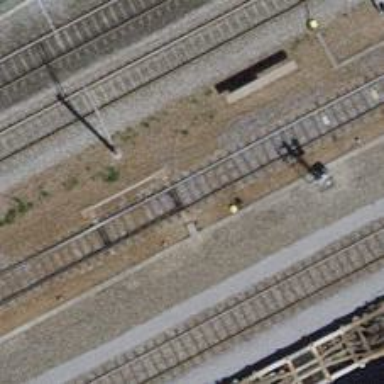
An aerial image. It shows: Railway switch.